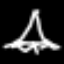
Label: The Eiffel Tower